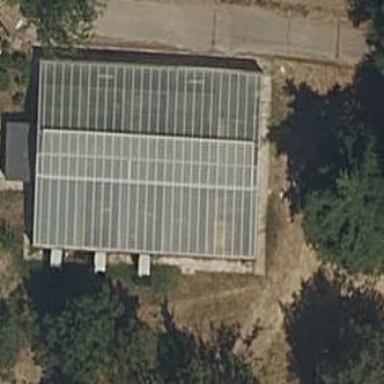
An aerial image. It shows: Greenhouse.